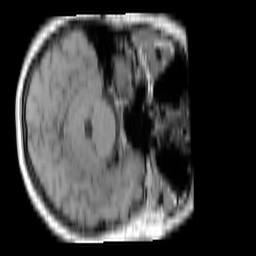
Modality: T1w
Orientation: axial
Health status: ill
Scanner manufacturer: siemens
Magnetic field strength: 3 T
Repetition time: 0.44 s
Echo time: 0.00266 s